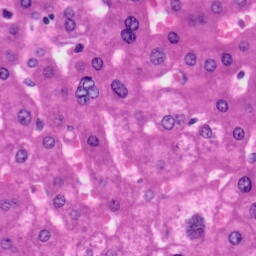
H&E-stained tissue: Liver